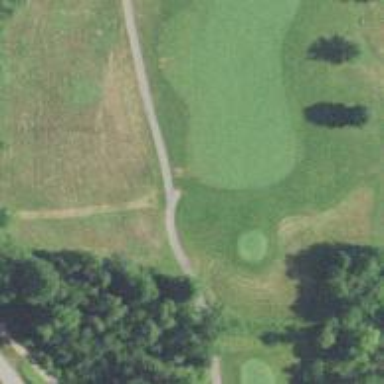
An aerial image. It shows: Path for both road and golf.